Question: I've got this code:
'''
public void rotateRocketImage()
{
Bitmap b = this.rocketImgOriginal;
//create a new empty bitmap to hold rotated image
Bitmap tempBitmap = new Bitmap(97,97);
//make a graphics object from the empty bitmap
Graphics g = Graphics.FromImage(tempBitmap);
//move rotation point to center of image
//g.TranslateTransform(48, 48);
//rotate
//g.RotateTransform(this.orient);
//move image back
//g.TranslateTransform(-48, -48);
//draw passed in image onto graphics object
g.DrawImage(b,0,0);
this.rocketImg = tempBitmap;
}
'''
which ( with RotateTransform currently disables ) should just make this.rocketImg equal to this.rocketImg , yet somehow it enlarges the picture almost twice... any ideas what could be causing it?
Thanks!

edit:
here's the drawing code:
'''
private void timer1_Tick(object sender, EventArgs e)
{
Invalidate();
}
protected override void OnPaint(PaintEventArgs e)
{
var tempRocket = new Bitmap( rocket.rocketImg );
using (var g = Graphics.FromImage(tempRocket))
{
e.Graphics.DrawImage(tempRocket, 150, 150);
}
}
'''
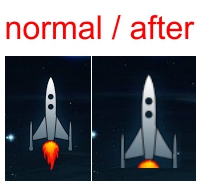
Answer: There is a resolution parameter in bitmap image.
If your bitmaps have different resolutions you receive the deformation when draw one image on other.
See 'HorizontalResolution' and 'VerticalResolution' properties and 'SetResolution' method of 'Bitmap' instance.
Code sample which shows how it work:
'''
int magnificationIndex = 2;
Bitmap tempRocket = new Bitmap("ccc.bmp");
Bitmap tempBitmap = new Bitmap(97, 97);
tempBitmap.SetResolution(tempRocket.HorizontalResolution * magnificationIndex,
tempRocket.VerticalResolution * magnificationIndex);
using (Graphics g = Graphics.FromImage(tempBitmap))
{
g.FillRectangle(Brushes.White, 0, 0, 97, 97);
g.DrawImage(tempRocket,0,0);
}
tempBitmap.Save("result.bmp");
'''